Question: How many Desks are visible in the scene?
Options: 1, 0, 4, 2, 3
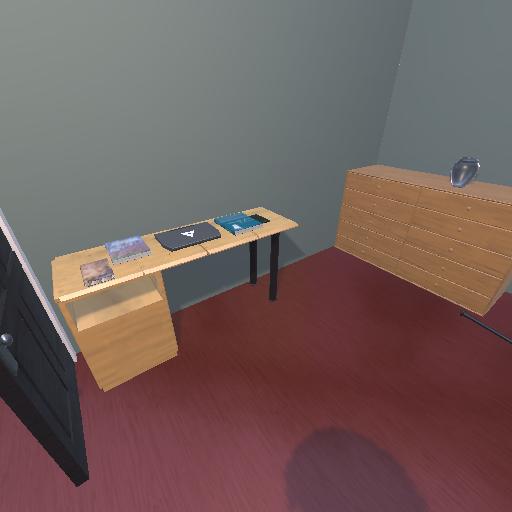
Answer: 1